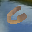
Label: 6